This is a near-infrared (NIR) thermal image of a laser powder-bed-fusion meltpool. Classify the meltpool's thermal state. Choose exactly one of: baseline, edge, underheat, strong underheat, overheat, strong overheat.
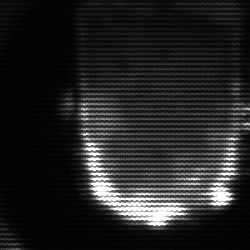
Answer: baseline